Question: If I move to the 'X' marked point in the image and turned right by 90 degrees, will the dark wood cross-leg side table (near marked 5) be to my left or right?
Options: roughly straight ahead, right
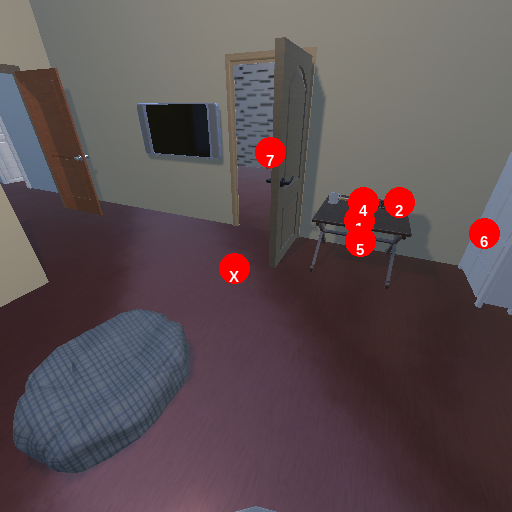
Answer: roughly straight ahead